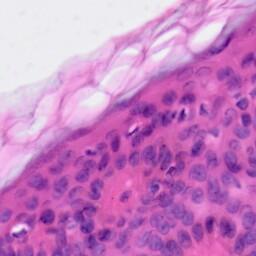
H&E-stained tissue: Skin